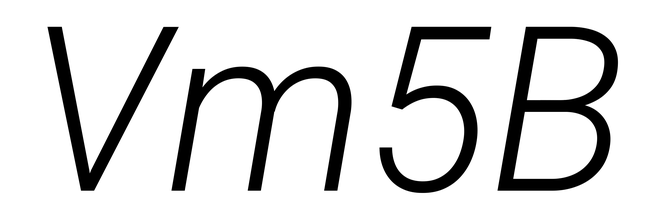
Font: Roboto-Italic_Light_Italic